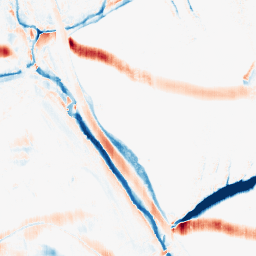
Category: morphological
Decomposition family: morphological_rect
Decomposition parameters: operation: average
width: 5
height: 20
Upsampling method: lanczos
Upsampling parameters: scale: 2
Upsampling scale: 2